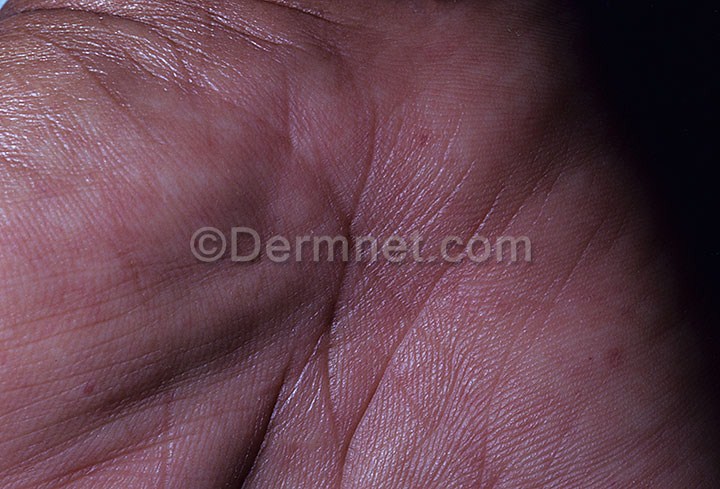
Disease: Lupus and other Connective Tissue diseases